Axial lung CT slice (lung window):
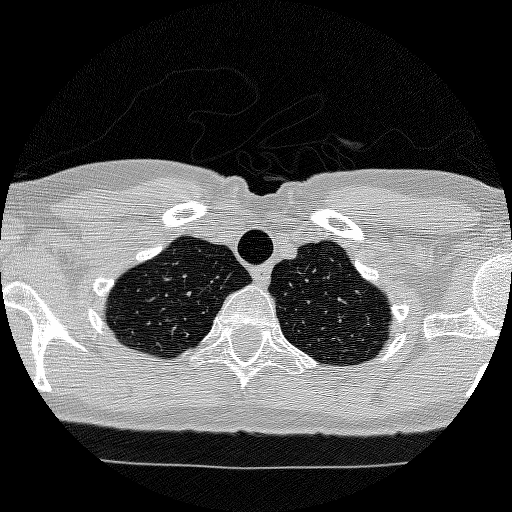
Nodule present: no